【题型】填空题　【知识点】平面几何　【难度】easy
如图，$AB \parallel EF$，$AE \parallel BC$，$EF$ 与 $AC$ 交于点 $G$，则图中相似三角形共有\underline{\qquad} 对。

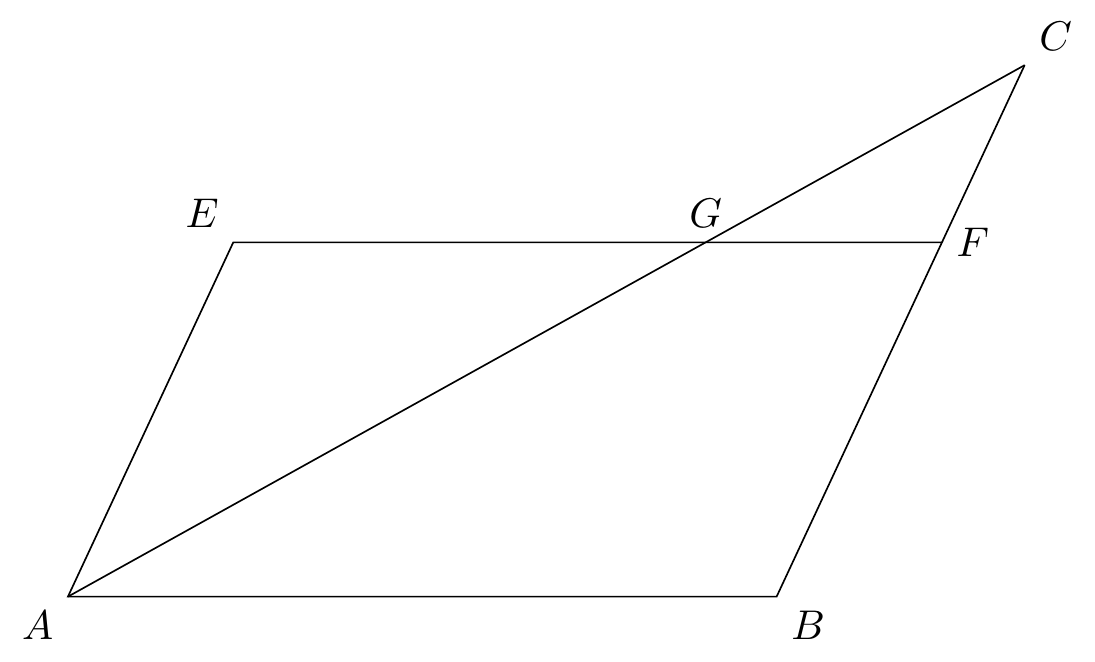
【解答】
图中三角形有：$\triangle AEG$，$\triangle CFG$，$\triangle CBA$。

$\because AB \parallel EF$，$AE \parallel BC$，

$\therefore \triangle AEG \sim \triangle CFG \sim \triangle CBA$。

共有 3 个组合分别为：$\triangle AEG \sim \triangle CFG$，$\triangle AEG \sim \triangle CBA$，$\triangle CFG \sim \triangle CBA$。

故答案为：3。